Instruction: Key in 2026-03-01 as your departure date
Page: home
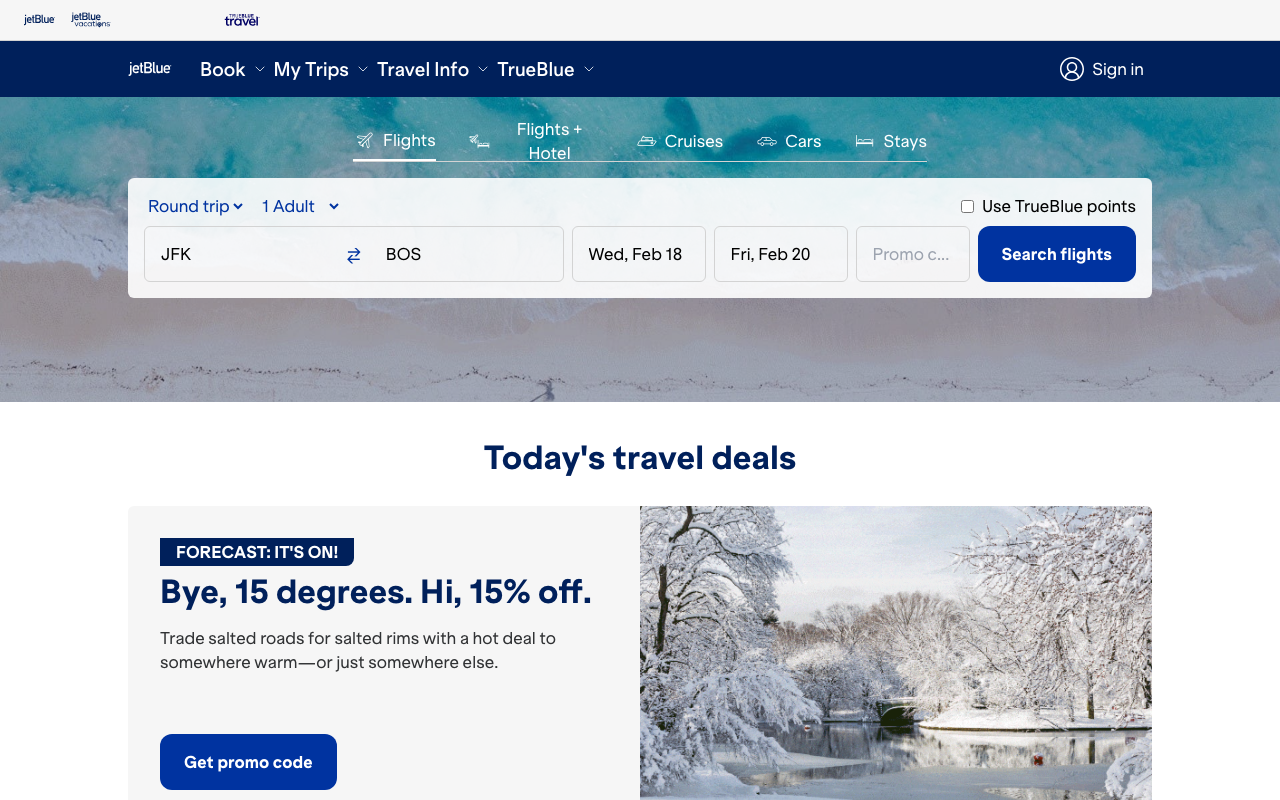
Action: type